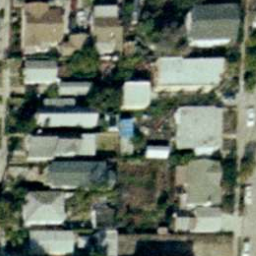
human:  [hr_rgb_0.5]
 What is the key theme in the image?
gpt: dense residential